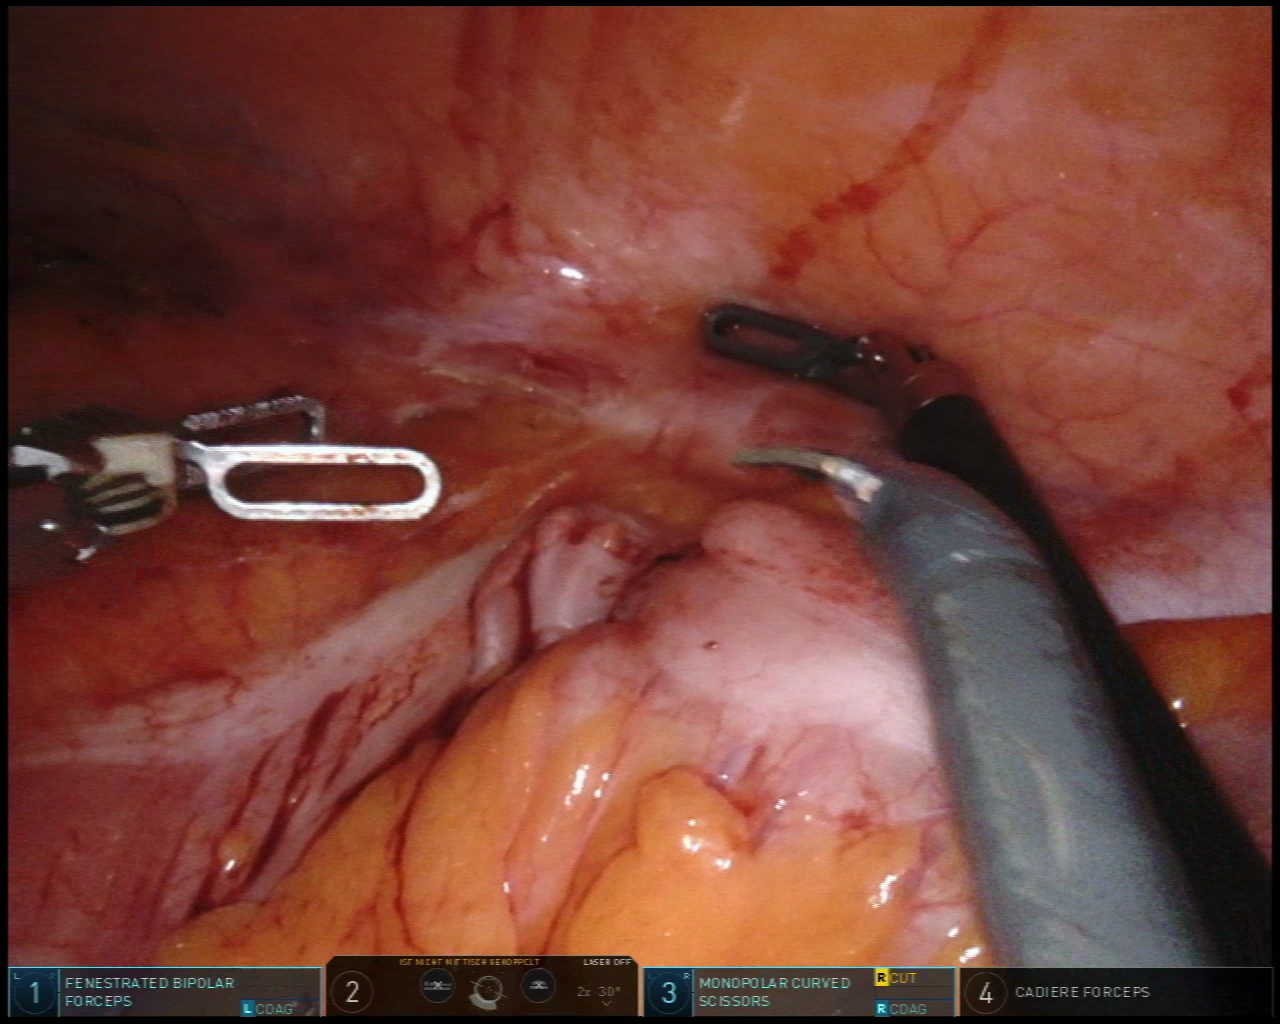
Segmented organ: colon
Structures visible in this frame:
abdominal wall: yes
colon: yes
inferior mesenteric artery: no
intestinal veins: no
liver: no
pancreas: no
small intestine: no
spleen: no
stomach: no
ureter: no
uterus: no
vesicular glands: no